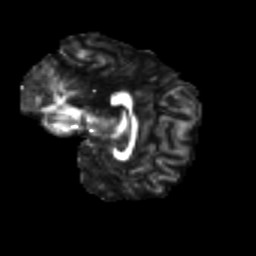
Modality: FA
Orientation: sagittal
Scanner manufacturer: siemens
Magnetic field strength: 3 T
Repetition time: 9.2 s
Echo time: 0.084 s